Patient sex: M
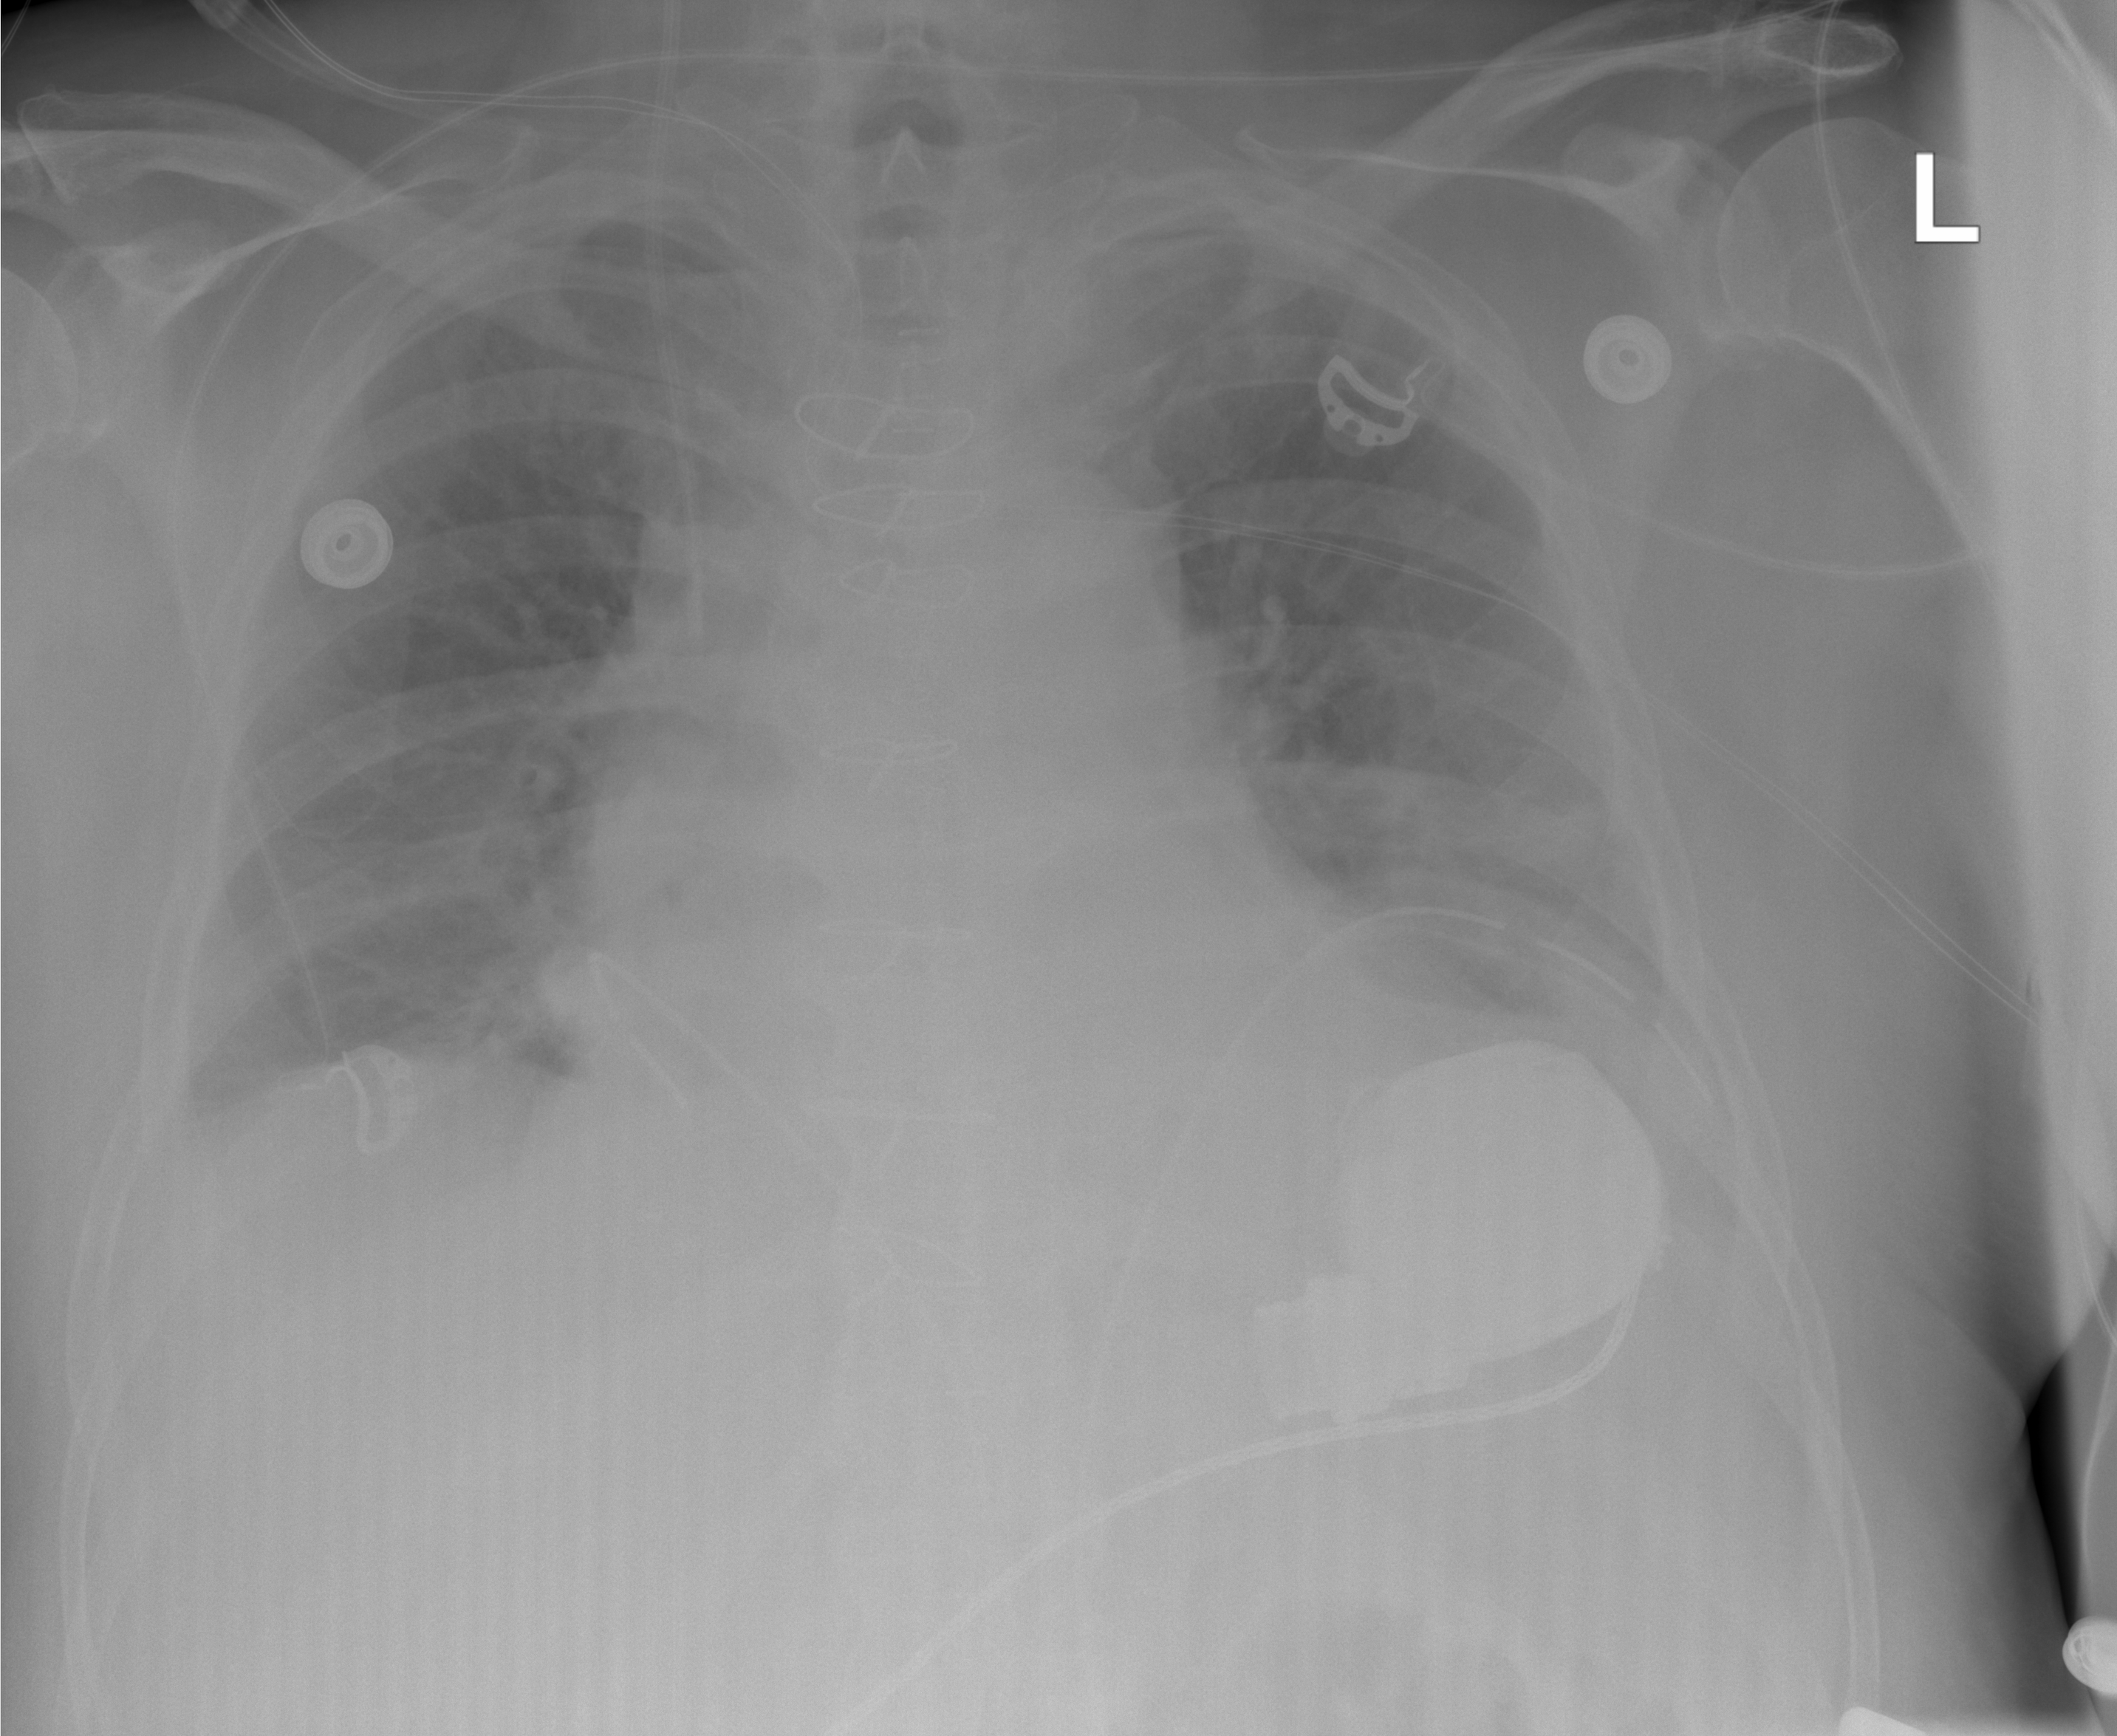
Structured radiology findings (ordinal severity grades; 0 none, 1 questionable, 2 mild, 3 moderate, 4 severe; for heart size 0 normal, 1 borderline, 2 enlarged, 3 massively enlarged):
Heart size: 1
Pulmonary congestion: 2
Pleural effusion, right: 1
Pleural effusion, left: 2
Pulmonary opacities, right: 0
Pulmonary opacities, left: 0
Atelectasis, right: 2
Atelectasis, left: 2